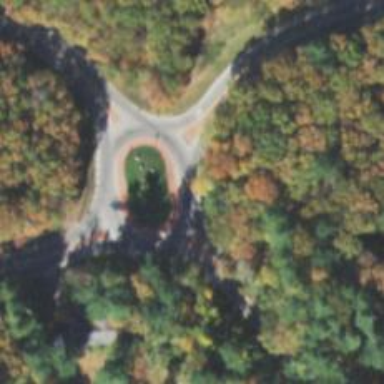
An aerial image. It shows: Tertiary road with turning circle.